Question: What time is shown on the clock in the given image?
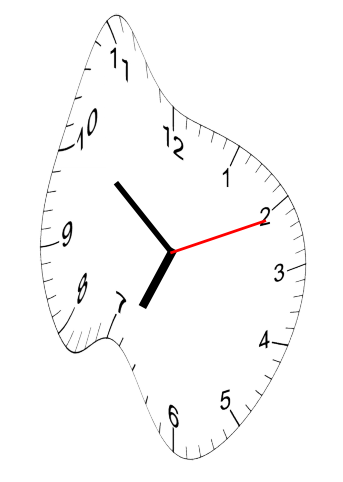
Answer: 06:51:11